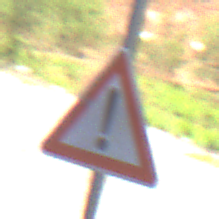
Verkehrszeichen: Gefahrenstelle
Umgebung: Roofed, Underpass
Tageszeit: Midday
Wetter: Clear
Licht: Natural
Jahreszeit: NotSpecified
Kontrast: LowContrast